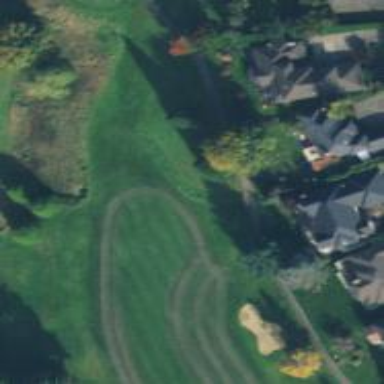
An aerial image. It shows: Golf hole for the sport of golf.